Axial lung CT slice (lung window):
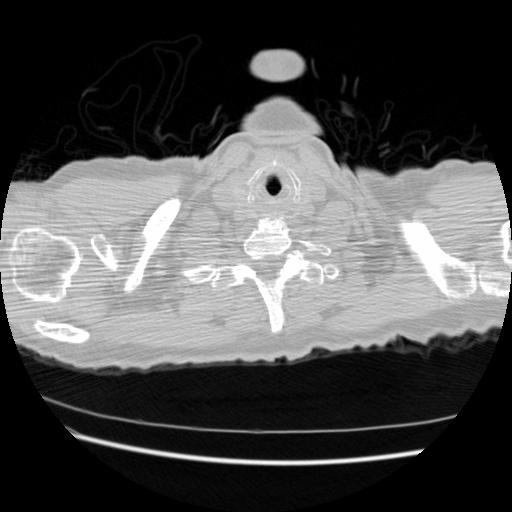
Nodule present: no